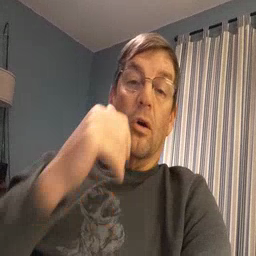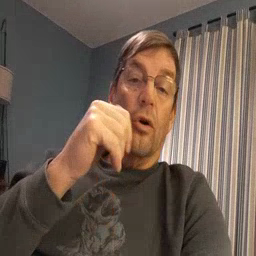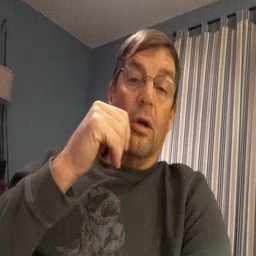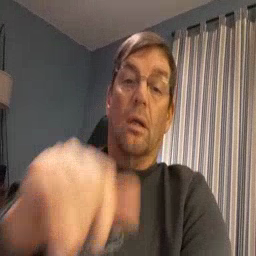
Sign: girl